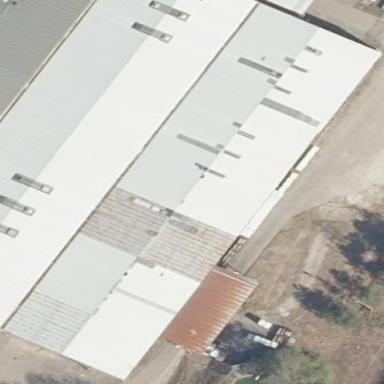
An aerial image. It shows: Industrial building.